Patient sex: F
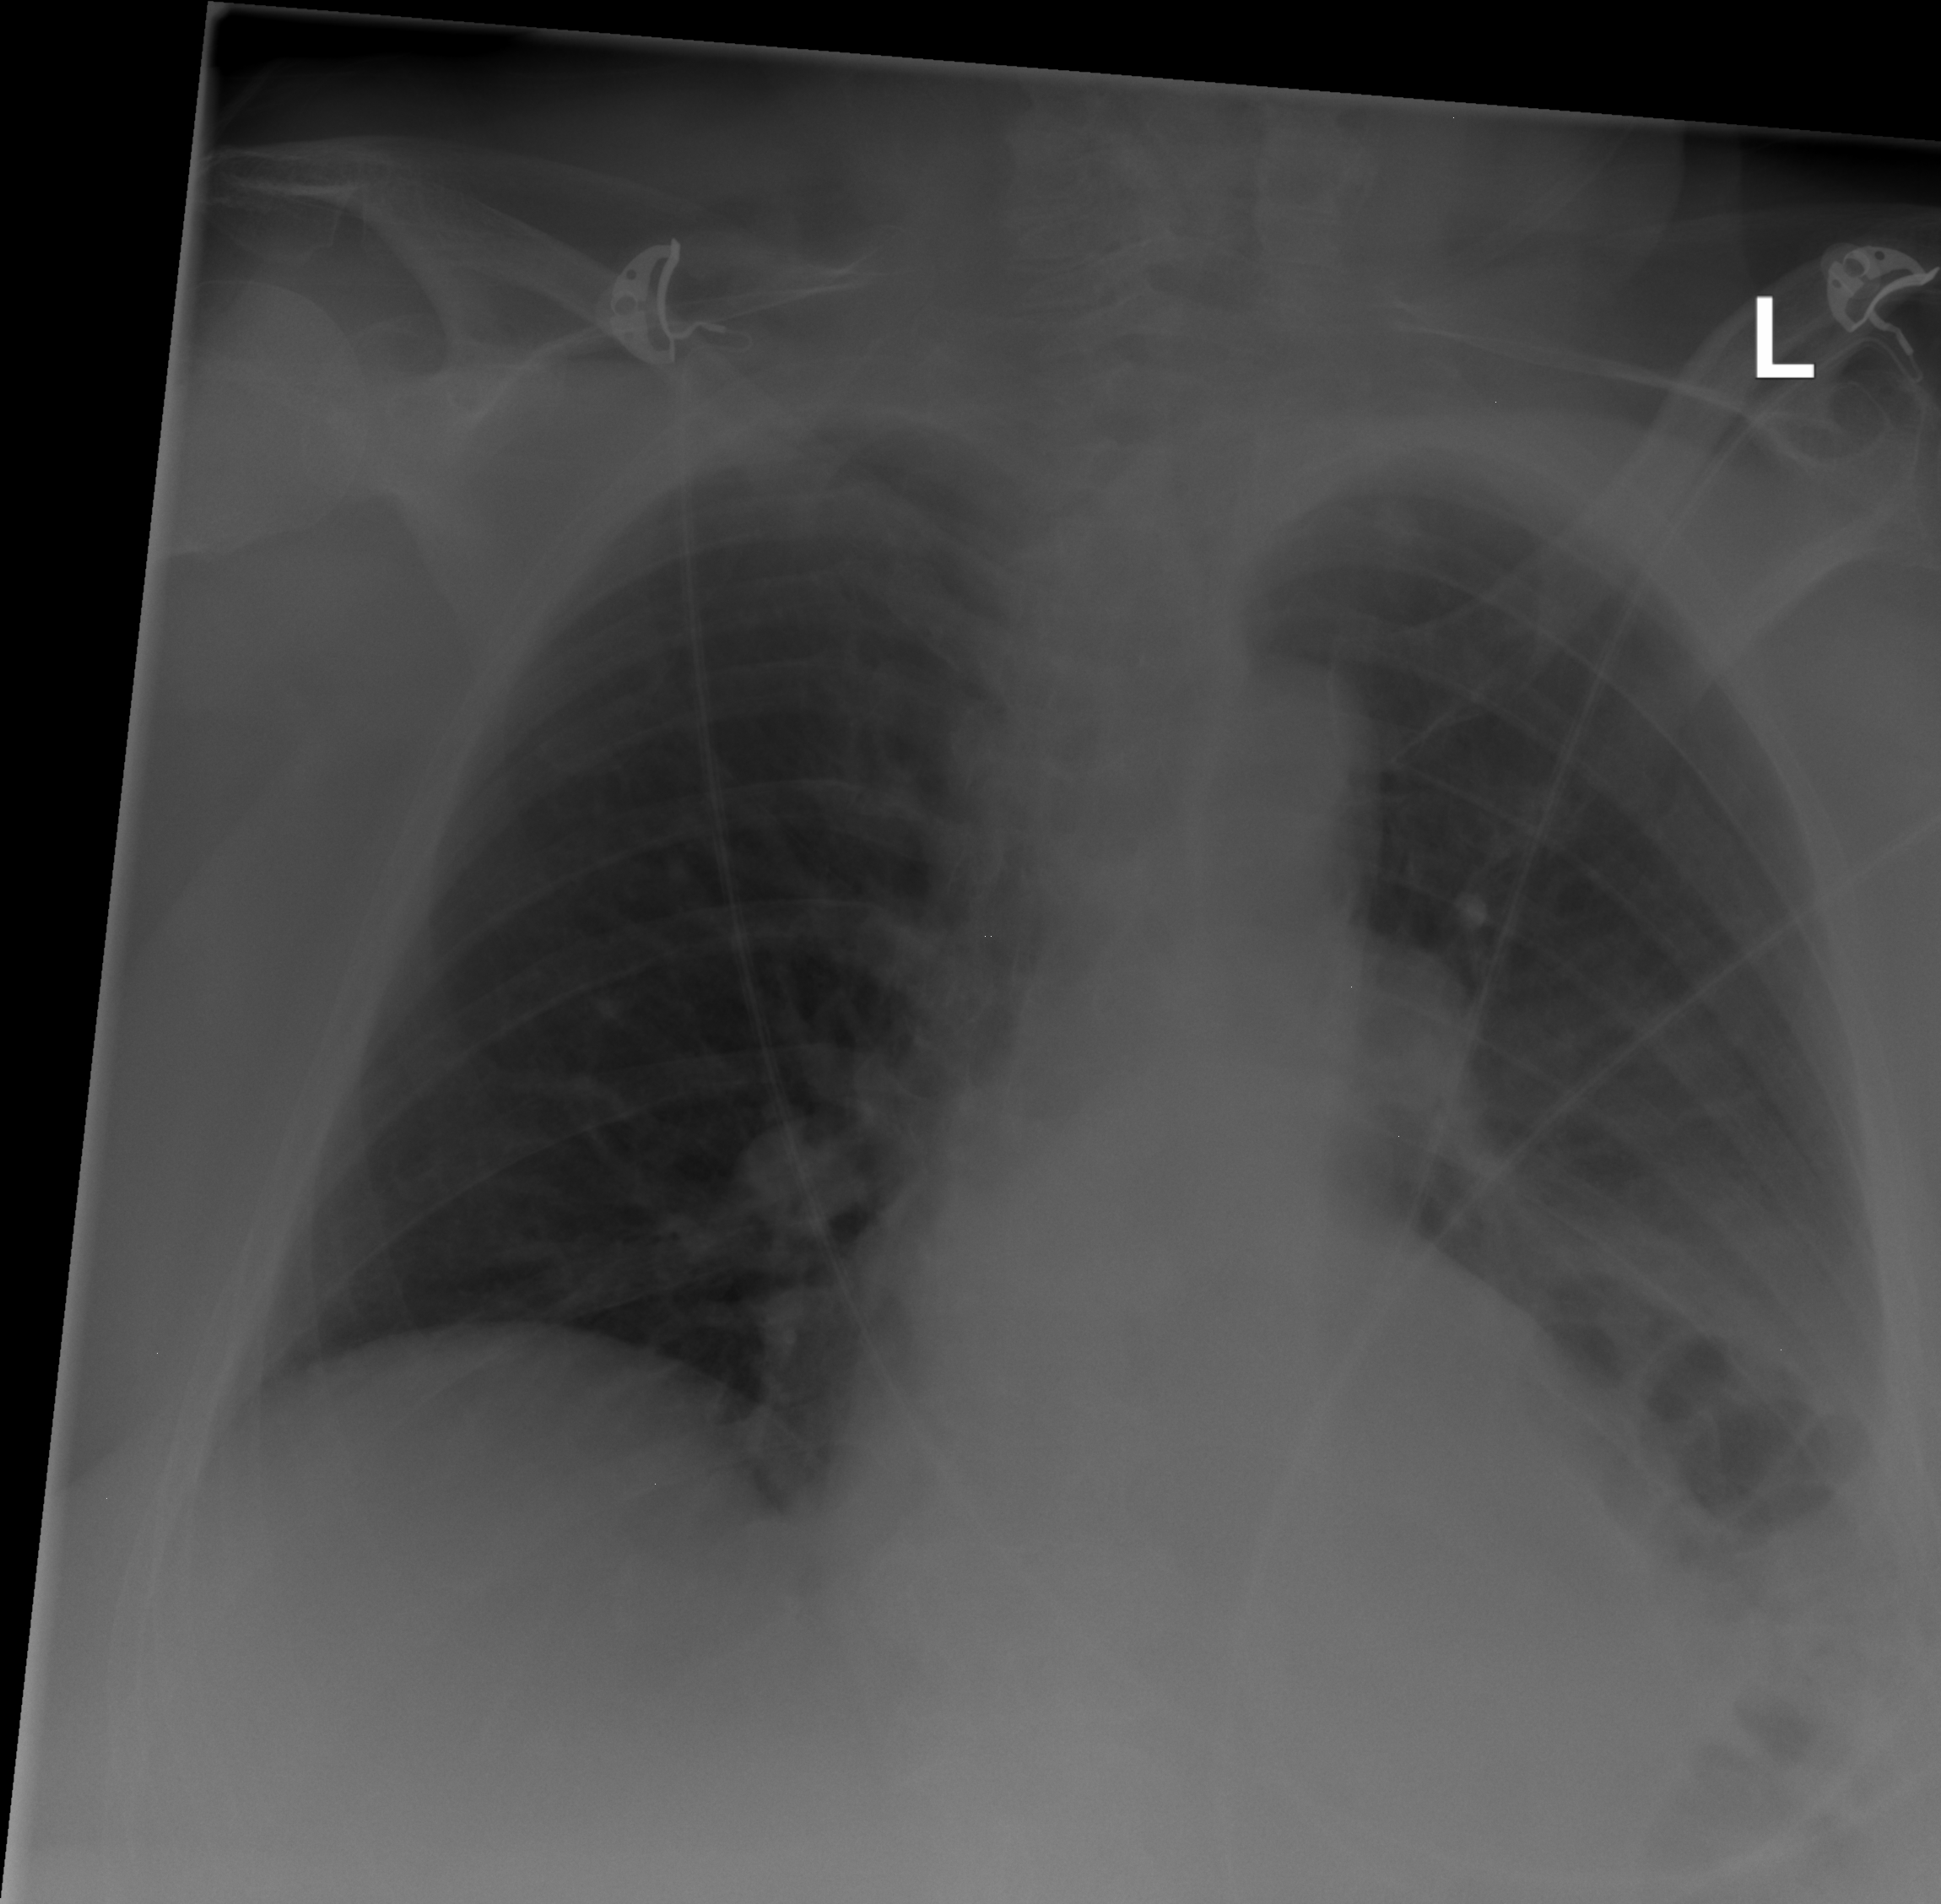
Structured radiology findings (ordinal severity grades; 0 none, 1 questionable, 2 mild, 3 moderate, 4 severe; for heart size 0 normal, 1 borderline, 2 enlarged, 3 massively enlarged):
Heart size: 0
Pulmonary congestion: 0
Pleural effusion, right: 0
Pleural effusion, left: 2
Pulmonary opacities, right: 0
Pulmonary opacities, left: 0
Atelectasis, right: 0
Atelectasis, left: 3